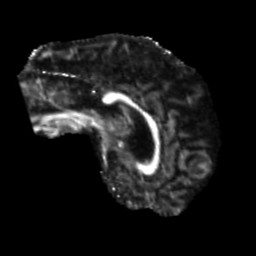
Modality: FA
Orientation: sagittal
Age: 56
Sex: male
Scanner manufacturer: siemens
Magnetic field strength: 3 T
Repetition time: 5.25 s
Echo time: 0.08 s